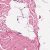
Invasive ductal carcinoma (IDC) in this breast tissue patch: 0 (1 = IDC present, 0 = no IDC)